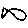
Label: fish